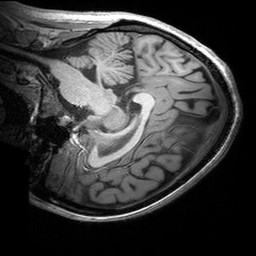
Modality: T1w
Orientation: sagittal
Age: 22
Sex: female
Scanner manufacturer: siemens
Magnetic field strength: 3 T
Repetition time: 2.53 s
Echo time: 0.00299 s